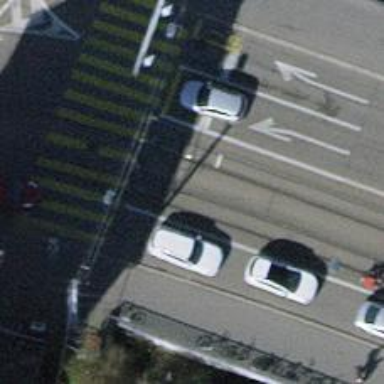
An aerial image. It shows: Service road on bridge with asphalt surface and embedded tram rails.